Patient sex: F
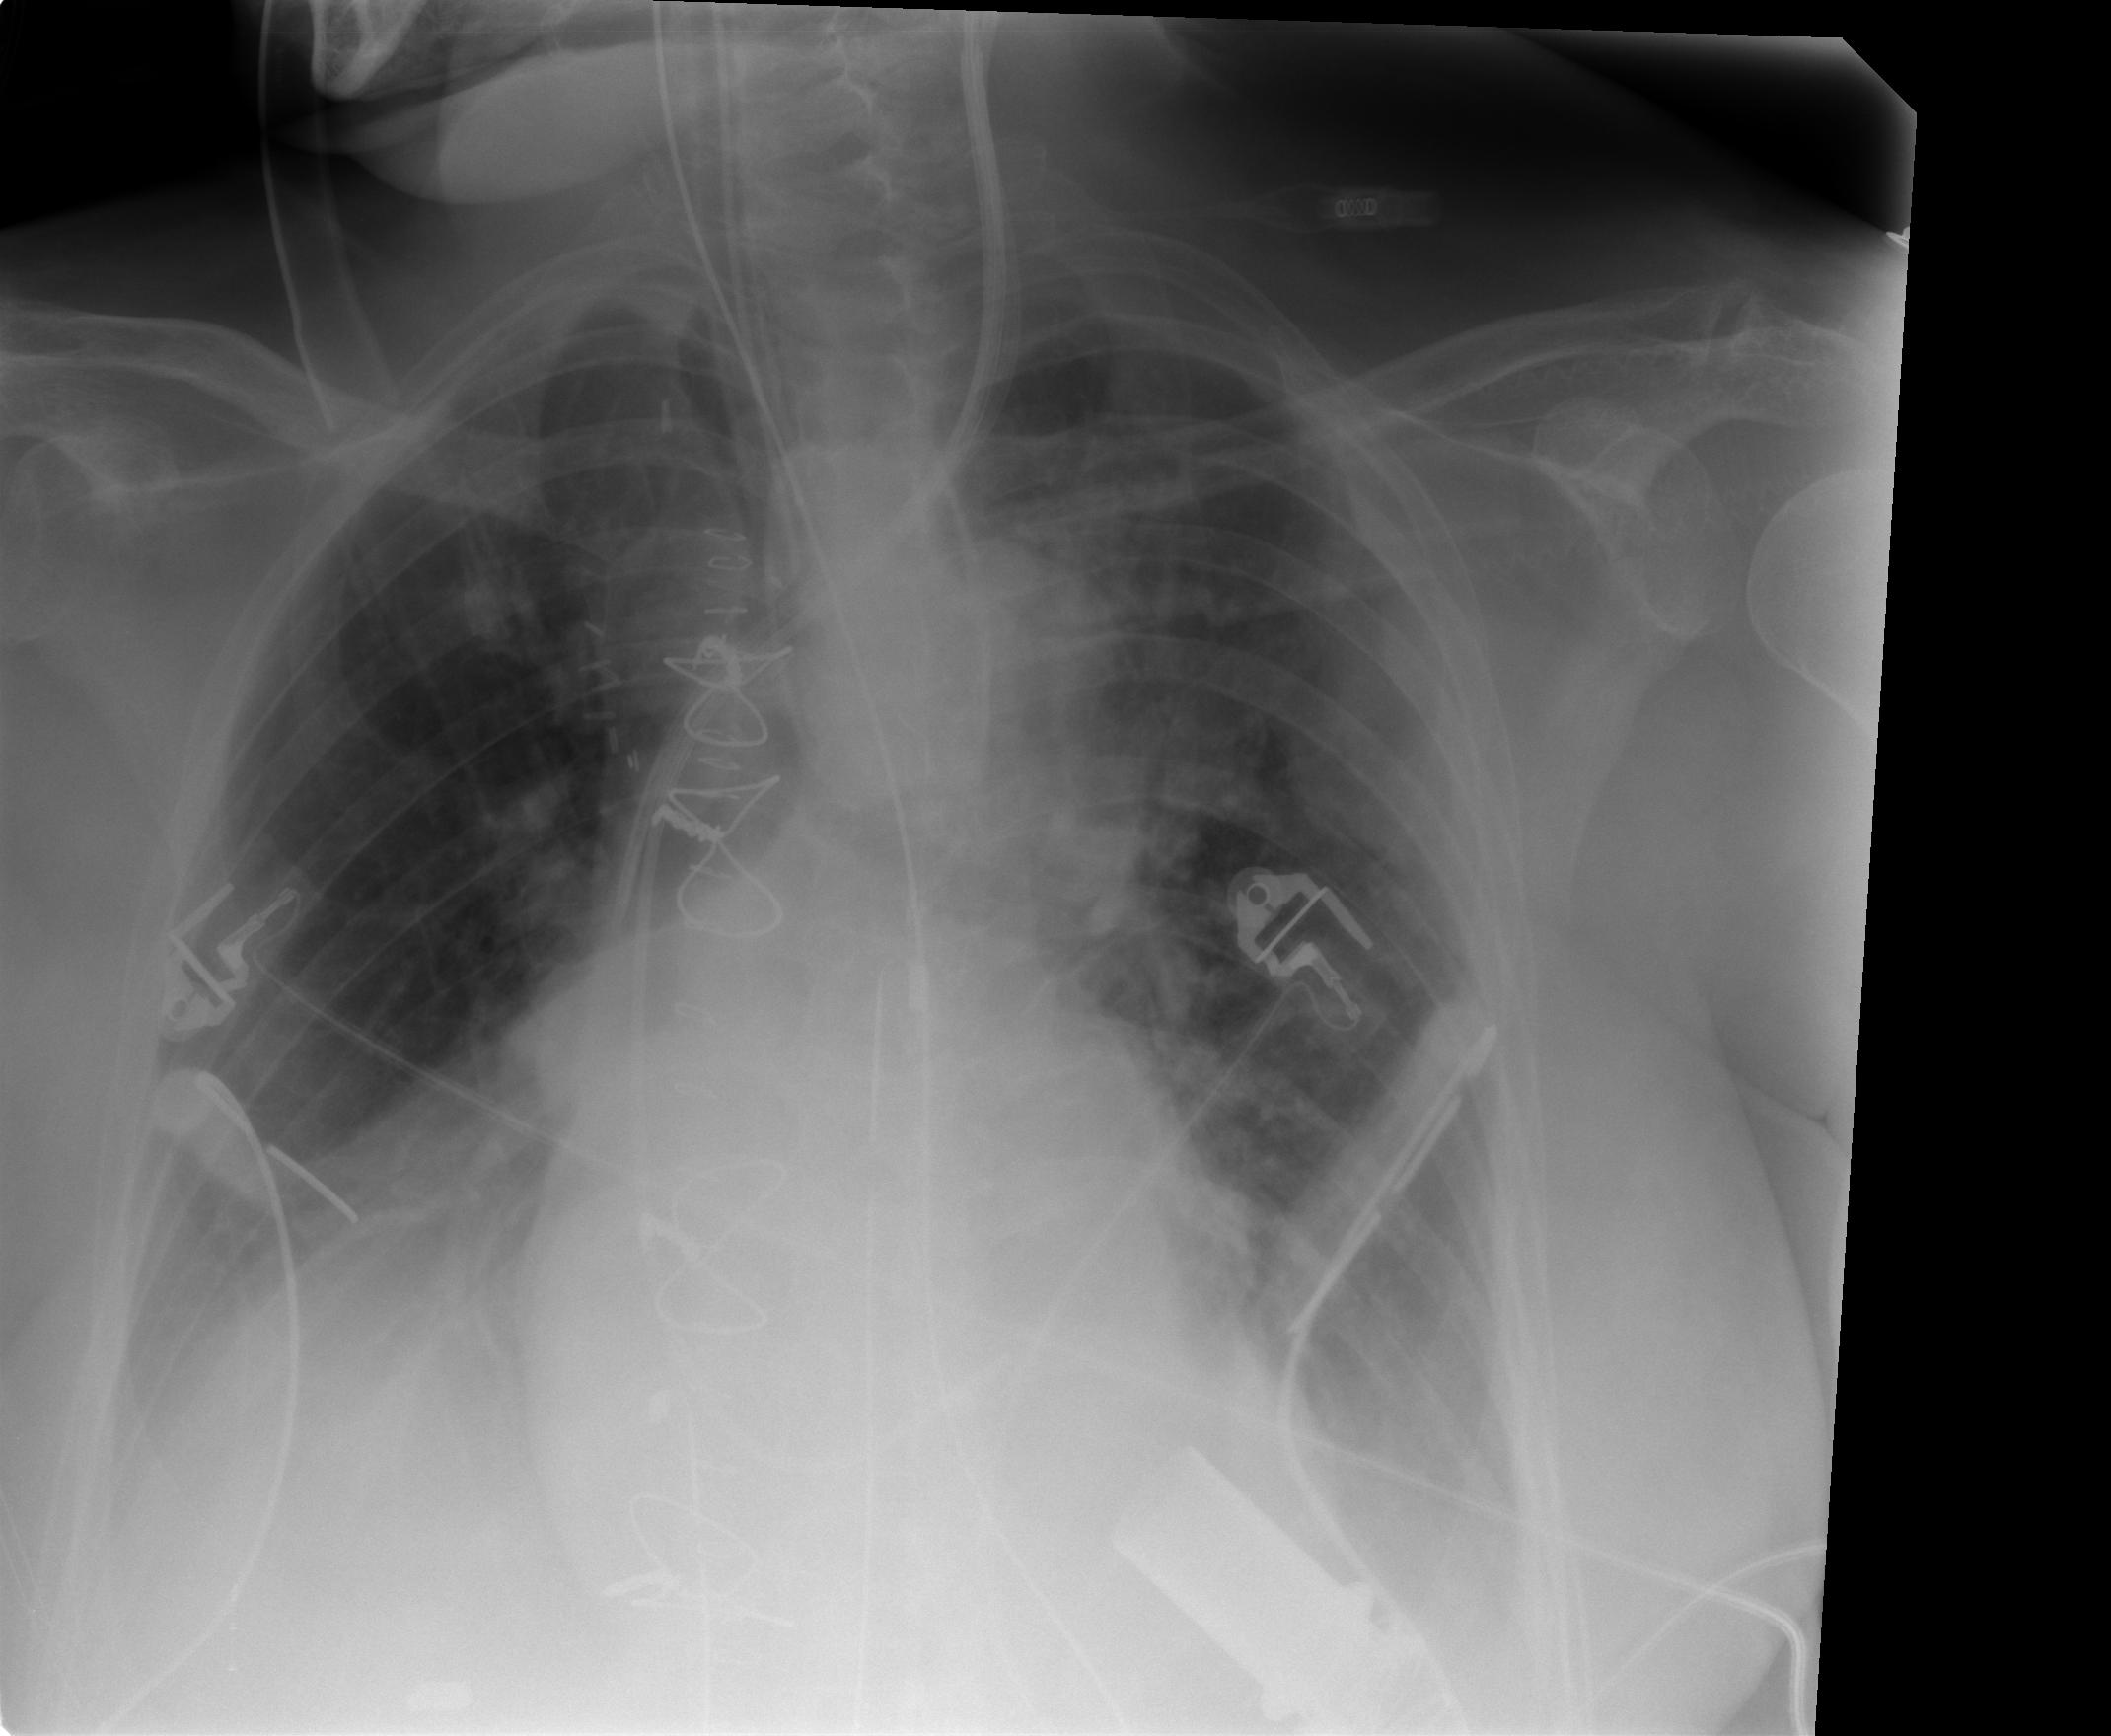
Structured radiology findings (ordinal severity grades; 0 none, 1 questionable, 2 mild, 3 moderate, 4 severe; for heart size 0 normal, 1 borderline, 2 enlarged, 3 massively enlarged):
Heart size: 0
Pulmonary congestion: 0
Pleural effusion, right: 3
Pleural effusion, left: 2
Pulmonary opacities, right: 2
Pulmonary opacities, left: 2
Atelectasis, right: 2
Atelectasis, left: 2